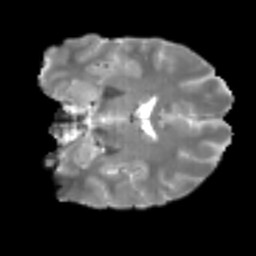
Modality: T2w
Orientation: coronal
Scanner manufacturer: siemens
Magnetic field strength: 3 T
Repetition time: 4 s
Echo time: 0.0594 s